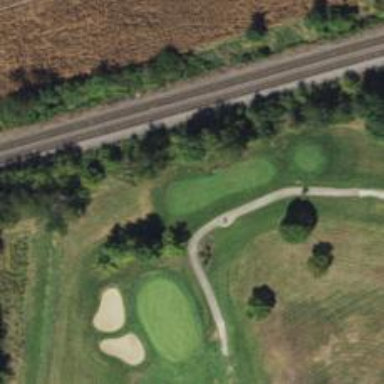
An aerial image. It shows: Golf tee.